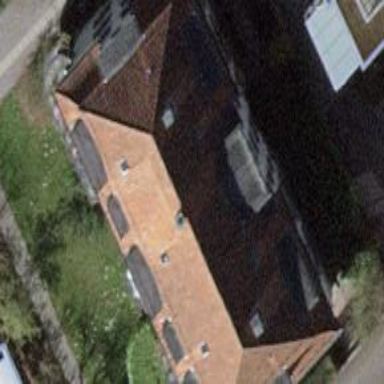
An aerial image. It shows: Building with hipped roof shape.